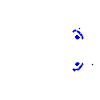
Particle: pion